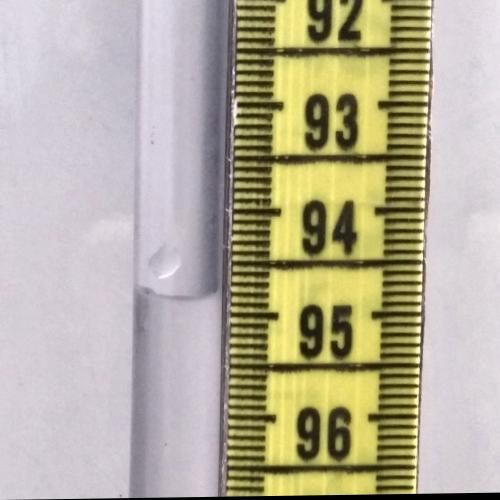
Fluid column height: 94.8 cm